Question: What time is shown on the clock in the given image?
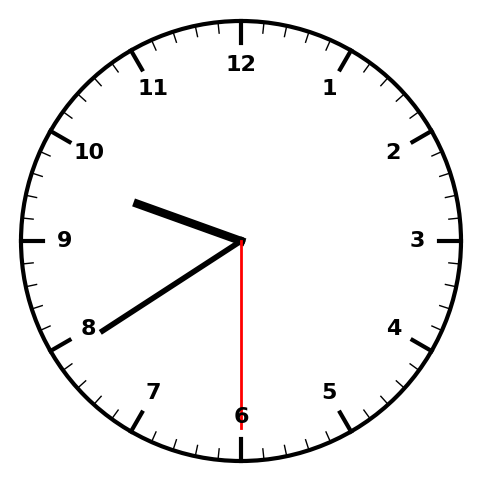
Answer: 09:39:30